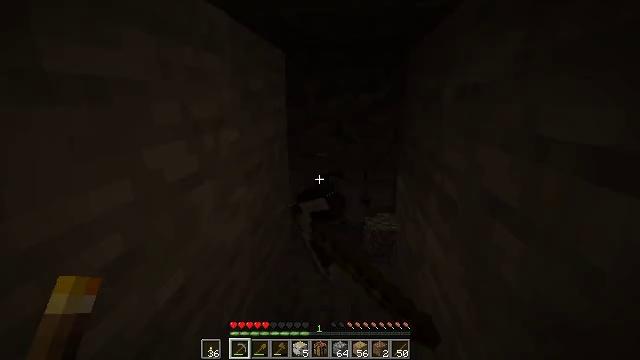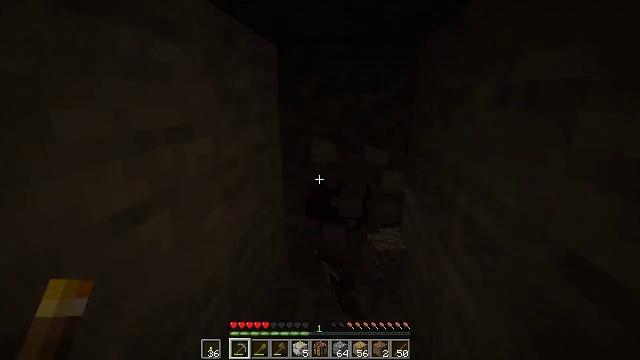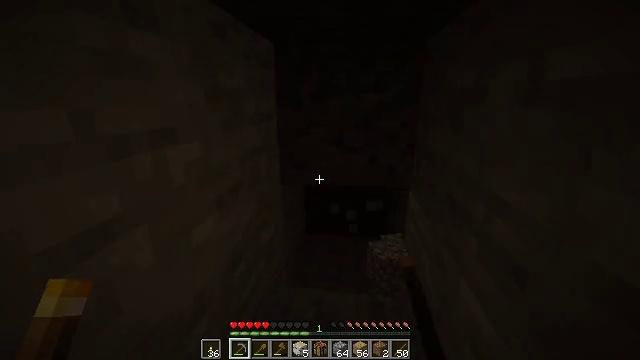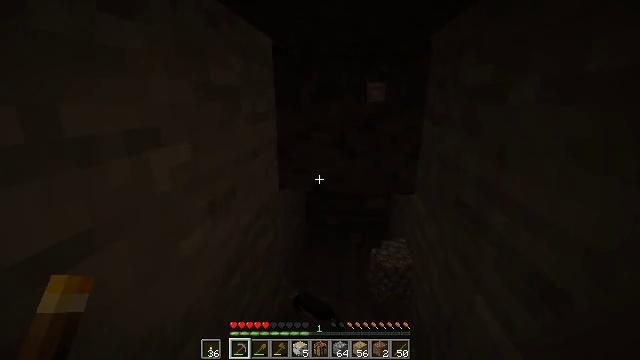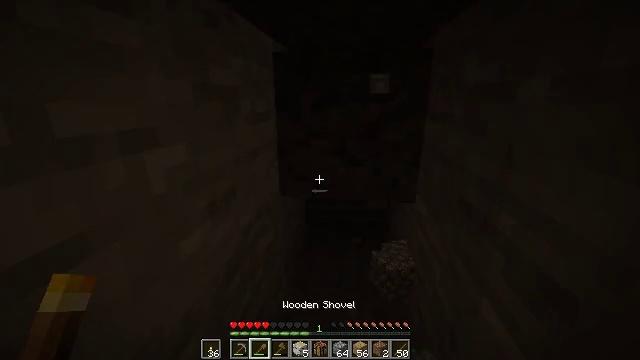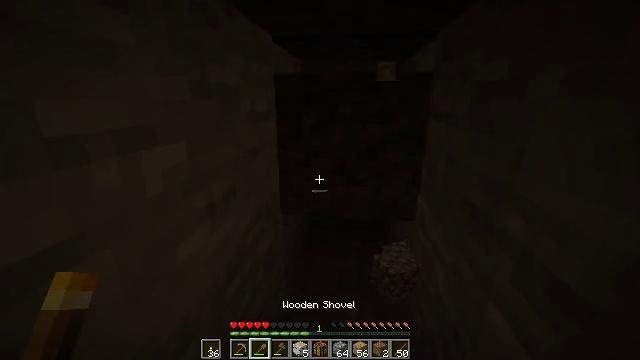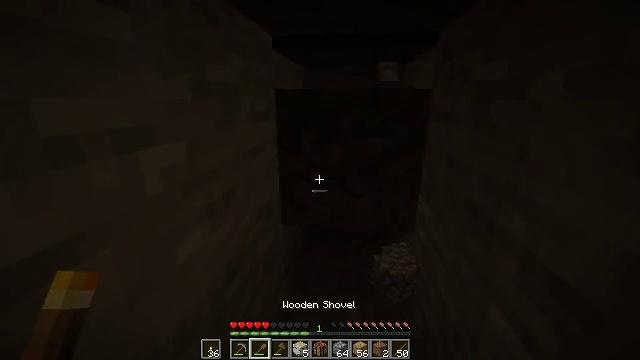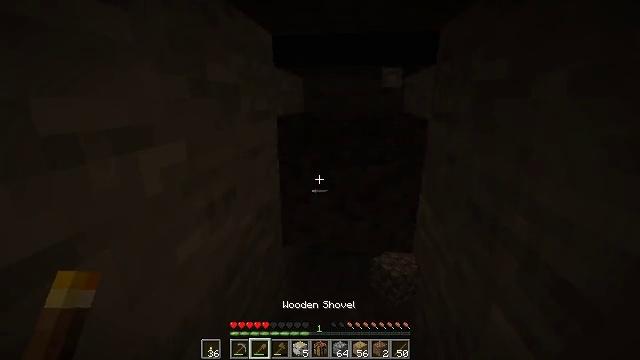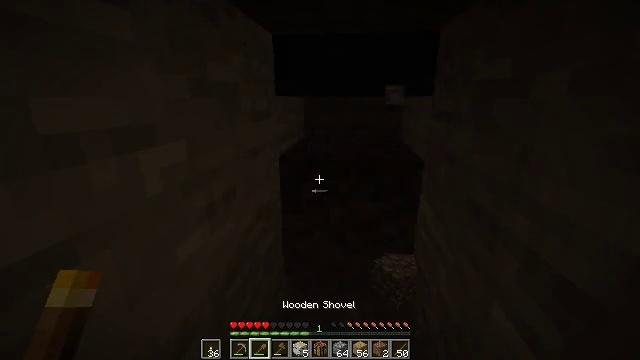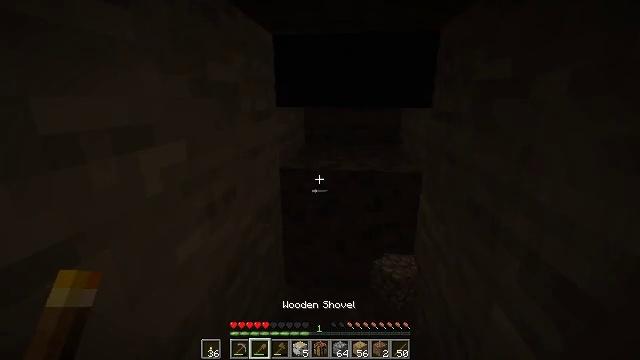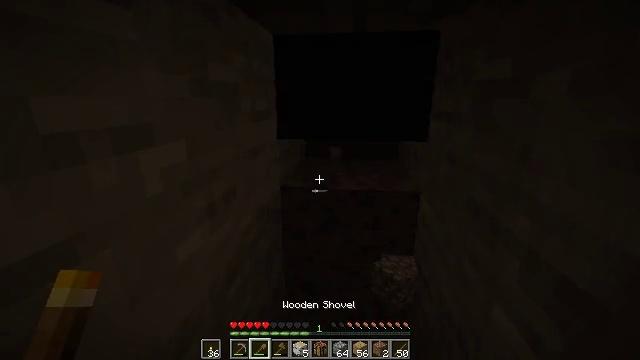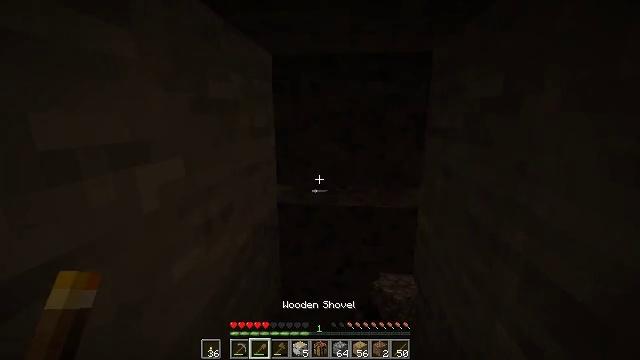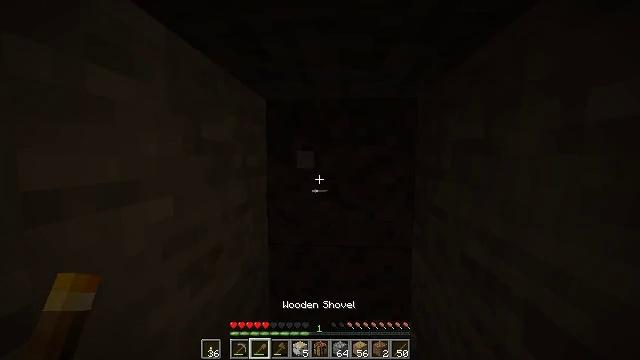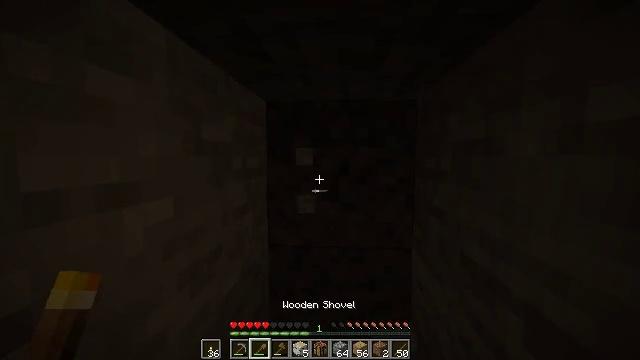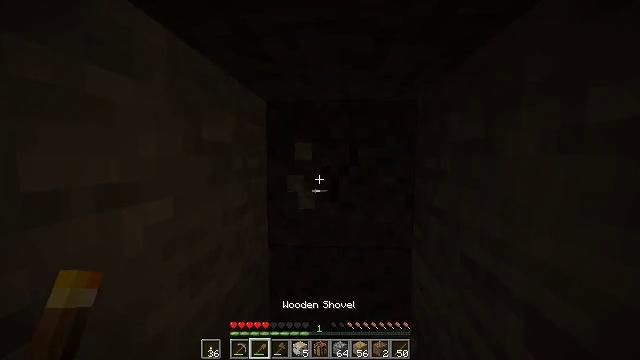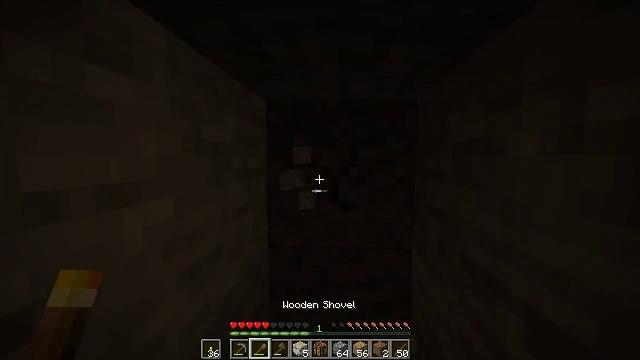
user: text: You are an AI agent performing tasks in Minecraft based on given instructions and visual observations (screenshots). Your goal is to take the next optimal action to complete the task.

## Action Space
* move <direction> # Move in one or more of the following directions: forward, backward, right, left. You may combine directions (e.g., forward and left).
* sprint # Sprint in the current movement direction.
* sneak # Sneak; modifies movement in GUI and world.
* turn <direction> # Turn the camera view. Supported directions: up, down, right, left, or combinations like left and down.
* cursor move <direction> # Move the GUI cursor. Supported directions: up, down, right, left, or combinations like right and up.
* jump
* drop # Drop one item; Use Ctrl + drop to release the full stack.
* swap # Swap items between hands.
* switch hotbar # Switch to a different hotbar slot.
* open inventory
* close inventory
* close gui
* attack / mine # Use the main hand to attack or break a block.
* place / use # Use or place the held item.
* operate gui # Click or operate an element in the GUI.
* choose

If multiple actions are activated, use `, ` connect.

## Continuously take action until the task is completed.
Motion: motion action
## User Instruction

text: Dig through gravel to clear a path.
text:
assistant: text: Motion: move forward, attack / mine
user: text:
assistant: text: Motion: attack / mine
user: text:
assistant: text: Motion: attack / mine
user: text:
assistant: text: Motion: attack / mine
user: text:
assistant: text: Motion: attack / mine
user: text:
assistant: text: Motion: attack / mine
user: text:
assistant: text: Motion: attack / mine
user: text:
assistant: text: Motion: attack / mine
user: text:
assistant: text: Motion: attack / mine
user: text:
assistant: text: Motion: attack / mine
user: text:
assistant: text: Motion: turn up, attack / mine
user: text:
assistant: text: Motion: turn right and up, attack / mine
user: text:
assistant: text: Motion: attack / mine
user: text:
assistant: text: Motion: attack / mine
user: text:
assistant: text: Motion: attack / mine
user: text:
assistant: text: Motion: attack / mine
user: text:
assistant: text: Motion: attack / mine
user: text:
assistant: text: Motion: attack / mine
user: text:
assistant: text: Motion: attack / mine
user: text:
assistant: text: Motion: attack / mine
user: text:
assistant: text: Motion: move forward, attack / mine
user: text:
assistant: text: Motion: move forward and move right, attack / mine
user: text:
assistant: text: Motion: move forward and move right, attack / mine
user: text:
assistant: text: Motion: move forward and move right, turn up, attack / mine
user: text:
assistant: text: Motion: move forward, turn up, attack / mine
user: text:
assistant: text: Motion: move forward, turn up, attack / mine
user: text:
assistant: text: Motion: attack / mine
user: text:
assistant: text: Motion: attack / mine
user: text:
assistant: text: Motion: attack / mine
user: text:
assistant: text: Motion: attack / mine